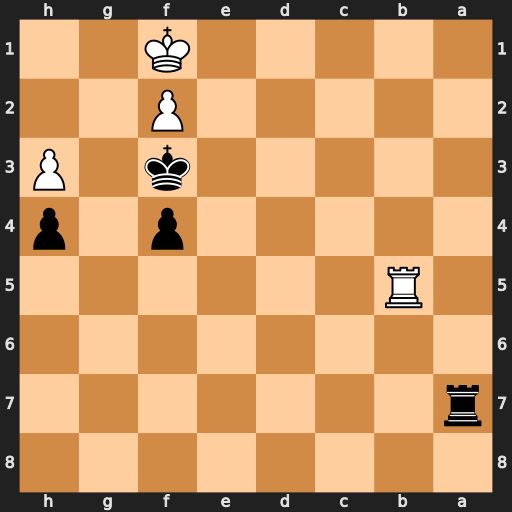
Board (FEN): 8/r7/8/1R6/5p1p/5k1P/5P2/5K2
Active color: b
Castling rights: -
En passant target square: -
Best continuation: Ra1+ Rb1 Rxb1#